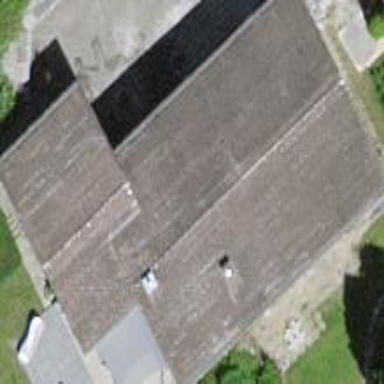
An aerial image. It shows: Gabled roof on residential building.